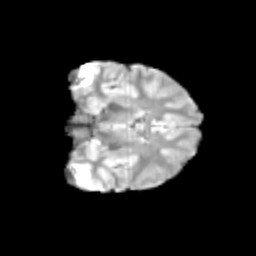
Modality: T2w
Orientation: coronal
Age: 11
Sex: female
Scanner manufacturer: siemens
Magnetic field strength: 3 T
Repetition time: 3.8 s
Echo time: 0.07 s